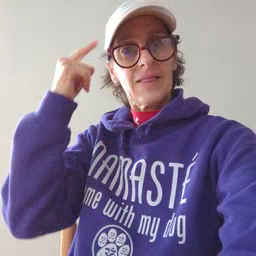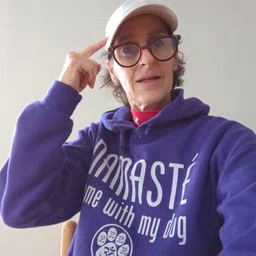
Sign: think